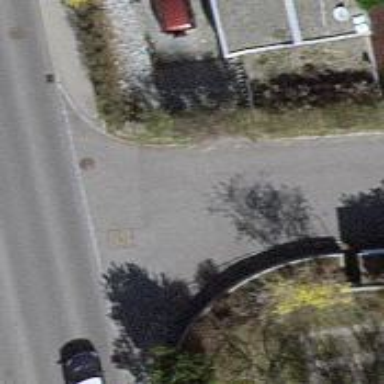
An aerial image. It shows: Stop road.